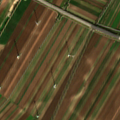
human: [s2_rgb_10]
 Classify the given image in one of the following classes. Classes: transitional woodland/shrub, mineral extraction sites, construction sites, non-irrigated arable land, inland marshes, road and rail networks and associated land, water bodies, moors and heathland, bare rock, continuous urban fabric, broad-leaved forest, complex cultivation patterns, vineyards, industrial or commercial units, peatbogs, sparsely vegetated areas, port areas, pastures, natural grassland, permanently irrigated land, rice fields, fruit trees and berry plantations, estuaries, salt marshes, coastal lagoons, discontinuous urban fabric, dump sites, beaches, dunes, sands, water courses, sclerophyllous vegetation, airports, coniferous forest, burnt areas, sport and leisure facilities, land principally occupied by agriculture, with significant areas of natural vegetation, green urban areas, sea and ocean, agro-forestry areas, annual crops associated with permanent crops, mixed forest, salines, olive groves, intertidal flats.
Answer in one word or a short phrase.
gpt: non-irrigated arable land